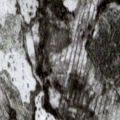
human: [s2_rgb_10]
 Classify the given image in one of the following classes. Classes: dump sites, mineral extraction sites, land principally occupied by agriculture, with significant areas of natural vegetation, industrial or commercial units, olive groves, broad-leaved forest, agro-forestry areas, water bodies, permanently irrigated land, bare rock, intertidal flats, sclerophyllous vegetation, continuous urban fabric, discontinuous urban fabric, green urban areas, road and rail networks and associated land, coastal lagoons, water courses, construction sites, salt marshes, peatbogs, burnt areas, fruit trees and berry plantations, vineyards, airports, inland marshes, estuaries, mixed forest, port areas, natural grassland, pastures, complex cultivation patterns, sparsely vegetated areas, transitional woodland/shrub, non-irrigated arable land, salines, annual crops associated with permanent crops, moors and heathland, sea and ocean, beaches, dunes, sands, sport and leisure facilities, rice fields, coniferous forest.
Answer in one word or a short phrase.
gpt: coniferous forest, mixed forest, transitional woodland/shrub